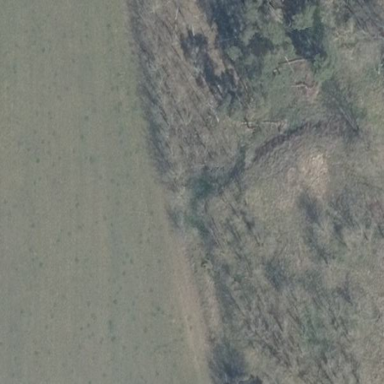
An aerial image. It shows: Patch of scrub vegetation.